Interaction volume radius: 10 \u00c5
Interaction volume height: 20 \u00c5
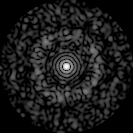
Disorder parameter: 0.8322